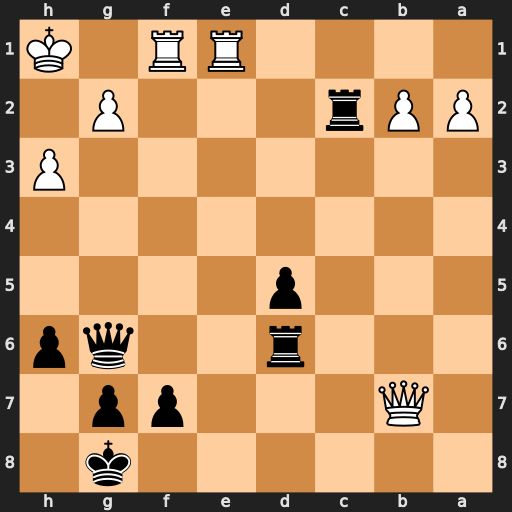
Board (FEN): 6k1/1Q3pp1/3r2qp/3p4/8/7P/PPr3P1/4RR1K
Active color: b
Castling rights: -
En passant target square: -
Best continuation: Qxg2#